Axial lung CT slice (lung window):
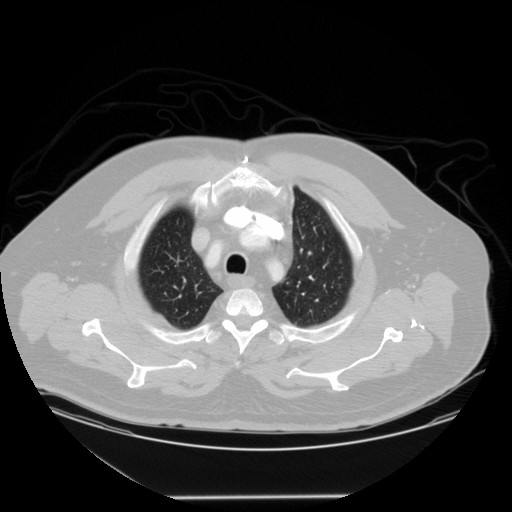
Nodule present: no